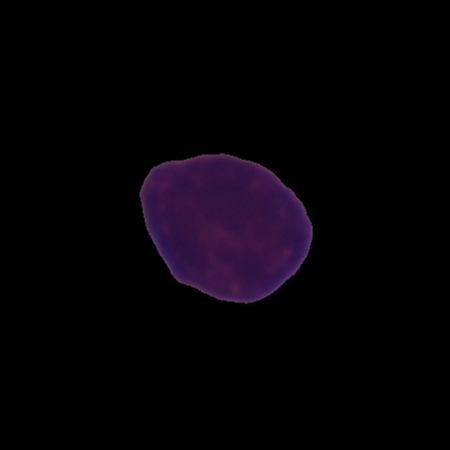
Label: healthy